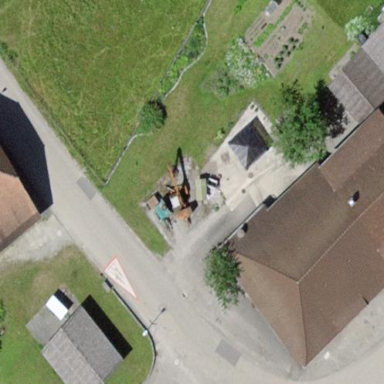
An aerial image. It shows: Farm building.